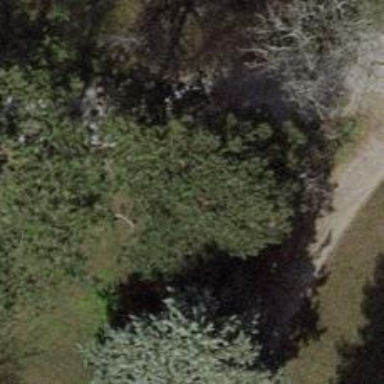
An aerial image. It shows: Evergreen tree with needle-leaved leaves.